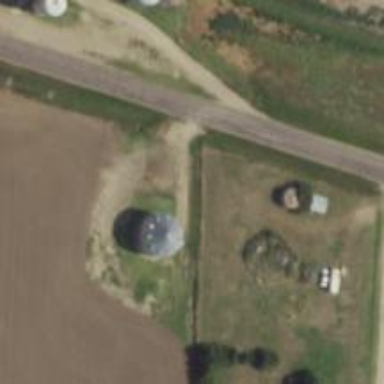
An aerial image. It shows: Silo.